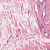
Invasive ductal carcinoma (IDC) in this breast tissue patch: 0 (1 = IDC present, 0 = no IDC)